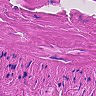
Metastatic tissue present: no